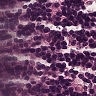
Metastatic tissue present: no